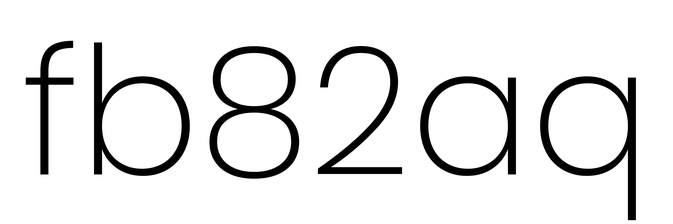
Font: Poppins-ExtraLight